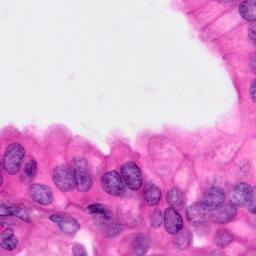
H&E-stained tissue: Pancreatic